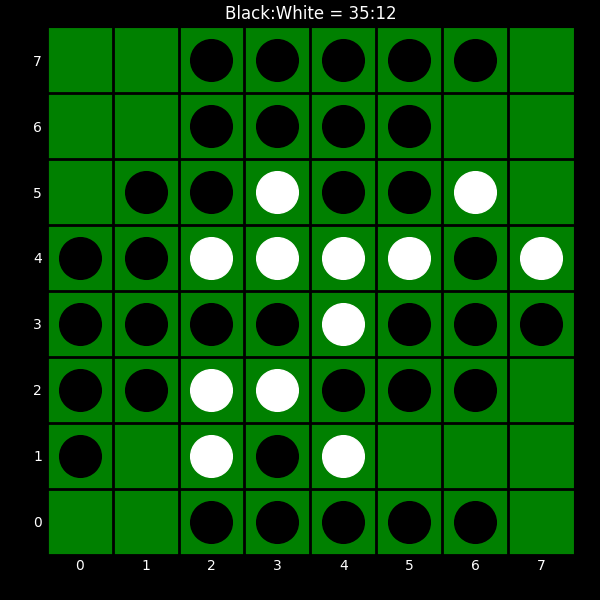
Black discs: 35
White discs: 12